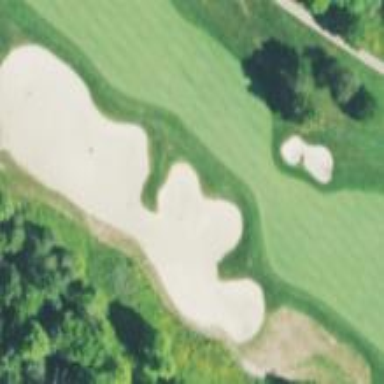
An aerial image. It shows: Golf bunker.